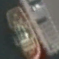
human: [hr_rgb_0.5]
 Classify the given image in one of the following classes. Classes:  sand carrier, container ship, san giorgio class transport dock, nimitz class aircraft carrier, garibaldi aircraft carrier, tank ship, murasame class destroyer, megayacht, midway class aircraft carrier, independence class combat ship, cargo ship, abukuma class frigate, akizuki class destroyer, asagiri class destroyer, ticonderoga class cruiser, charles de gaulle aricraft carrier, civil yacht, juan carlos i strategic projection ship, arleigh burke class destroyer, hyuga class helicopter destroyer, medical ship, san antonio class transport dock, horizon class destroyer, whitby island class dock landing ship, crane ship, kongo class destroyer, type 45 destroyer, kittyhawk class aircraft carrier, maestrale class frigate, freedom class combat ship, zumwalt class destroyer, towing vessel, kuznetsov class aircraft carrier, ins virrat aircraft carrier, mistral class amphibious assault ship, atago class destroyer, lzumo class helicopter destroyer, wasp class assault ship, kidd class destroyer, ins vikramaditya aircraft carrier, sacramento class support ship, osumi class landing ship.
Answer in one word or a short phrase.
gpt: Towing vessel